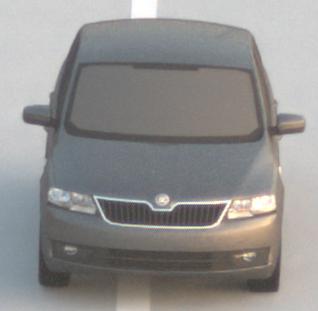
Make: Skoda
Model: Rapid
Detailed model: Rapid 1.2 Active Limousine
Model produced from: 2012/10
Model produced until: 2015/04
Doors: 5
Color: gray
Road condition: dry road
Daytime: sunrise or sunset
Contrast: low contrast